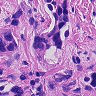
Metastatic tissue present: yes